Question: I am in the process of creating an activity where I will show the list of website visited with its logo and its alias name chosen by user.
e.g.
- logo1 website1/alias name logo2 website2/alias name.. so no
The question is, (Ref. attached image) How to get website logo displayed on left side of http://?

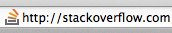
Answer: It's called a favicon, and all you have to do is:
1. If there's an icon at /favicon.ico, use that.
2. Otherwise, get the content of the page, and extract the location from <link rel="shortcut icon" href="URL goes here" />. You'll need to use an HTML parser and find the <link> with a rel of either icon or shortcut icon.